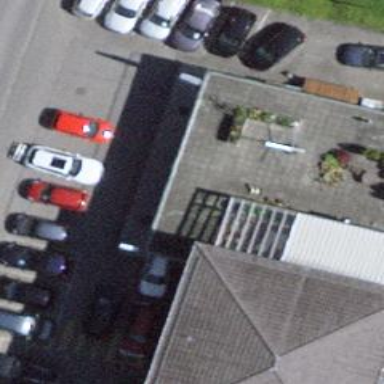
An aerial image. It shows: Fuel station.